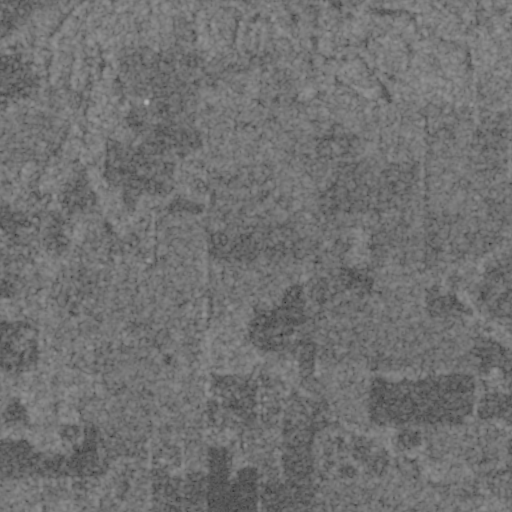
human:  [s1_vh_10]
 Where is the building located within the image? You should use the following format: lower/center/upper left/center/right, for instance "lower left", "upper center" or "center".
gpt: The building is located in the center left of the image.
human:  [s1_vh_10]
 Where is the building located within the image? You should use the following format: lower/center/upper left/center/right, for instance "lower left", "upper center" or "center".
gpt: The building is located in the right of the image.
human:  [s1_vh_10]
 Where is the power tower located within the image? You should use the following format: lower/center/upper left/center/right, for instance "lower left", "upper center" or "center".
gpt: There is no power tower in the image.

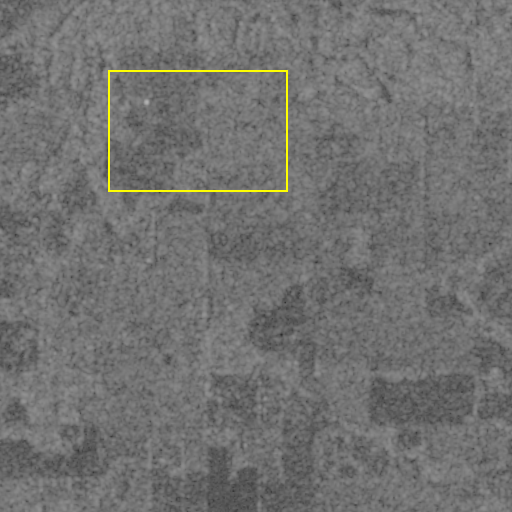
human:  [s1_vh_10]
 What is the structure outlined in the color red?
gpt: There is no red outline.
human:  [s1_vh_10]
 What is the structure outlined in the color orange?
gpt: There is no structure outlined in orange.